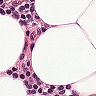
Metastatic tissue present: no